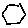
Label: hexagon